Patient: sex F, age 35
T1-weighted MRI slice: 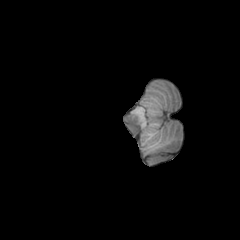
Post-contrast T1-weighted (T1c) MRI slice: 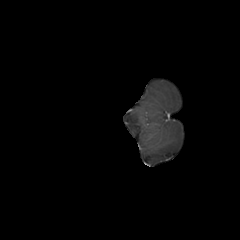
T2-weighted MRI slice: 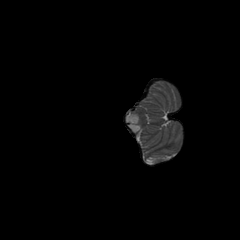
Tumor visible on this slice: yes
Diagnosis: Astrocytoma, IDH-mutant
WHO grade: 3